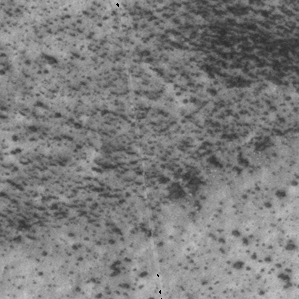
Label: frost